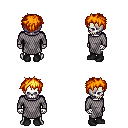
a pixel art fantasy rpg character, male body template, skeleton, chain mail, metal pants, light blonde bedhead hairstyle, black shoes, four views (front, back, left, right), 2x2 character sprite sheet, small pixel art, hard edges, no anti-aliasing